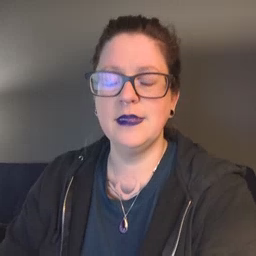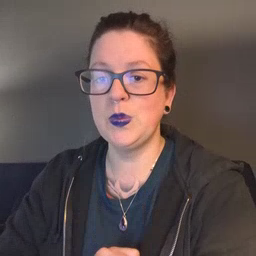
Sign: old